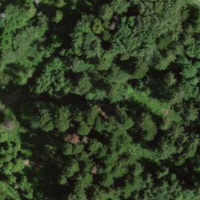
EUNIS habitat code: 44
Species observed at this site:
Tussilago farfara